Question: What is the reading of this measurement?
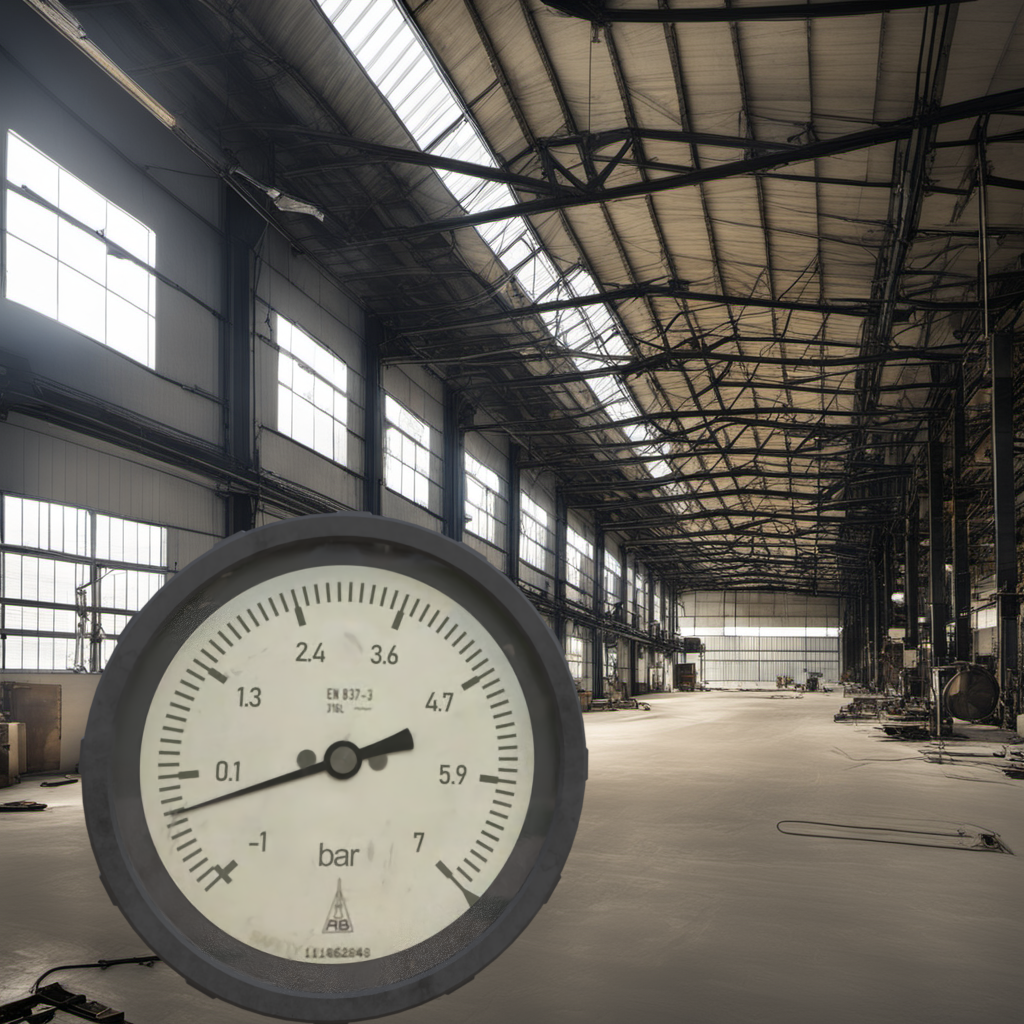
Answer: The result is -0.21
Question: What is the value range of this measurement?
Answer: The range is from -1 to 7
Question: What is the minimum and maximum value range of the measurement in the image?
Answer: The minimum value is -1 and the maximum value is 7